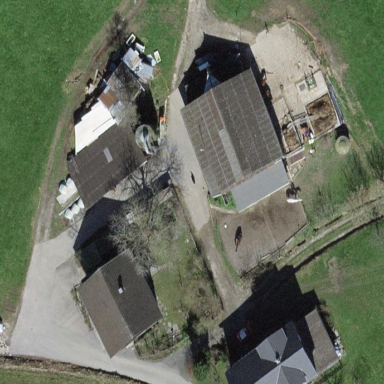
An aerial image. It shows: Farmyard area.